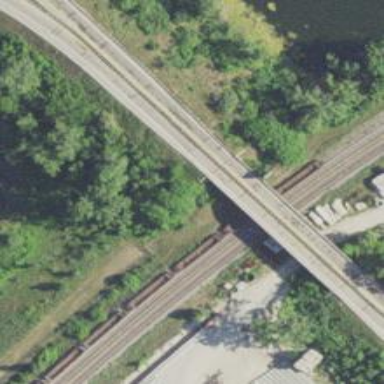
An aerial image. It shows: Motorway link bridge.